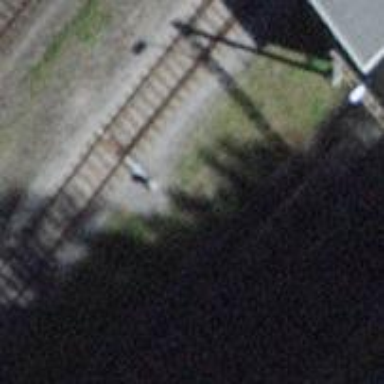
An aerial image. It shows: Rail yard with electrified contact lines for the railway.